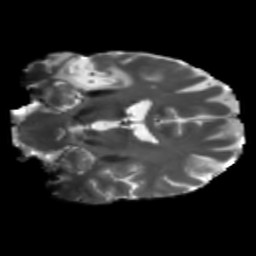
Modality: T2w
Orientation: coronal
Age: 47
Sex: male
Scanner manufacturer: siemens
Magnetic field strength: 3 T
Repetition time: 5.25 s
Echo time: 0.08 s